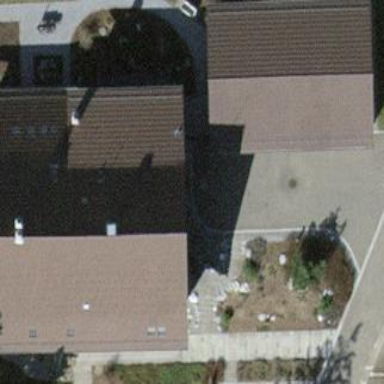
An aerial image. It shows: Group of garages.